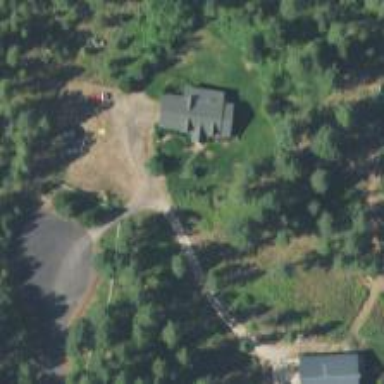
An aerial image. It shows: Driveway.